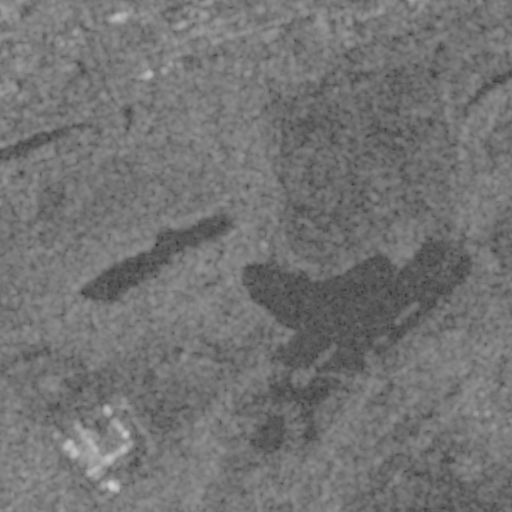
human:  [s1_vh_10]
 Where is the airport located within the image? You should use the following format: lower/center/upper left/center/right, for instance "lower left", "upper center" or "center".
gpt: The airport is located in the lower right of the image.
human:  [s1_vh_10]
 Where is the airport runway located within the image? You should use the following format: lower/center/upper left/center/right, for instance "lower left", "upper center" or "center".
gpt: The airport runway is located in the lower right of the image.
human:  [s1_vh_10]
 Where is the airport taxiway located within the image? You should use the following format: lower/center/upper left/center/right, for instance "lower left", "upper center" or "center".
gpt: The airport taxiway is located in the lower right of the image.
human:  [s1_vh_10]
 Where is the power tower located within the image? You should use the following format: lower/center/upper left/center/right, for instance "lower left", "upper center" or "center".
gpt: There is no power tower in the image.

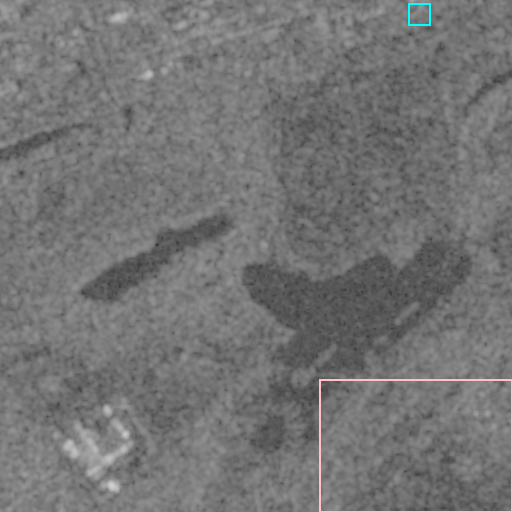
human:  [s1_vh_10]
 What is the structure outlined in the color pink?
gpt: The structure outlined in pink is an airport.
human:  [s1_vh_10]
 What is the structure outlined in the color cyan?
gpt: The structure outlined in cyan is a power substation.
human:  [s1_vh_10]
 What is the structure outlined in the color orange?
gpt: There is no orange outline.